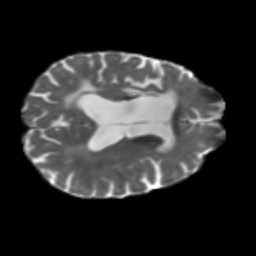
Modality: T2w
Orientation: axial
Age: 63
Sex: female
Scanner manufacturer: siemens
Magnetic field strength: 3 T
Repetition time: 5.25 s
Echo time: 0.08 s